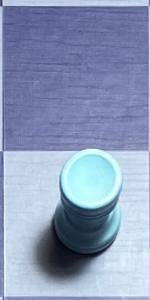
Label: Rook_White